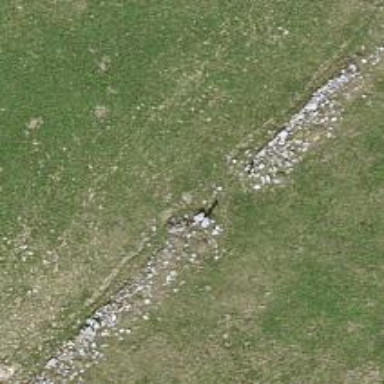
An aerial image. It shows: Wall barrier.